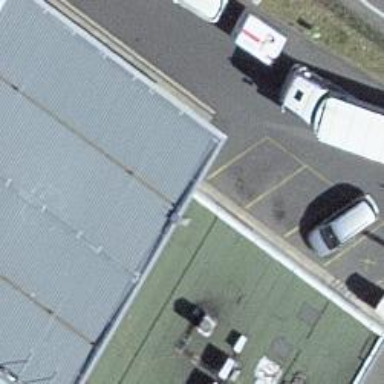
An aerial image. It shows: Fuel station.